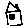
Label: house